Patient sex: M
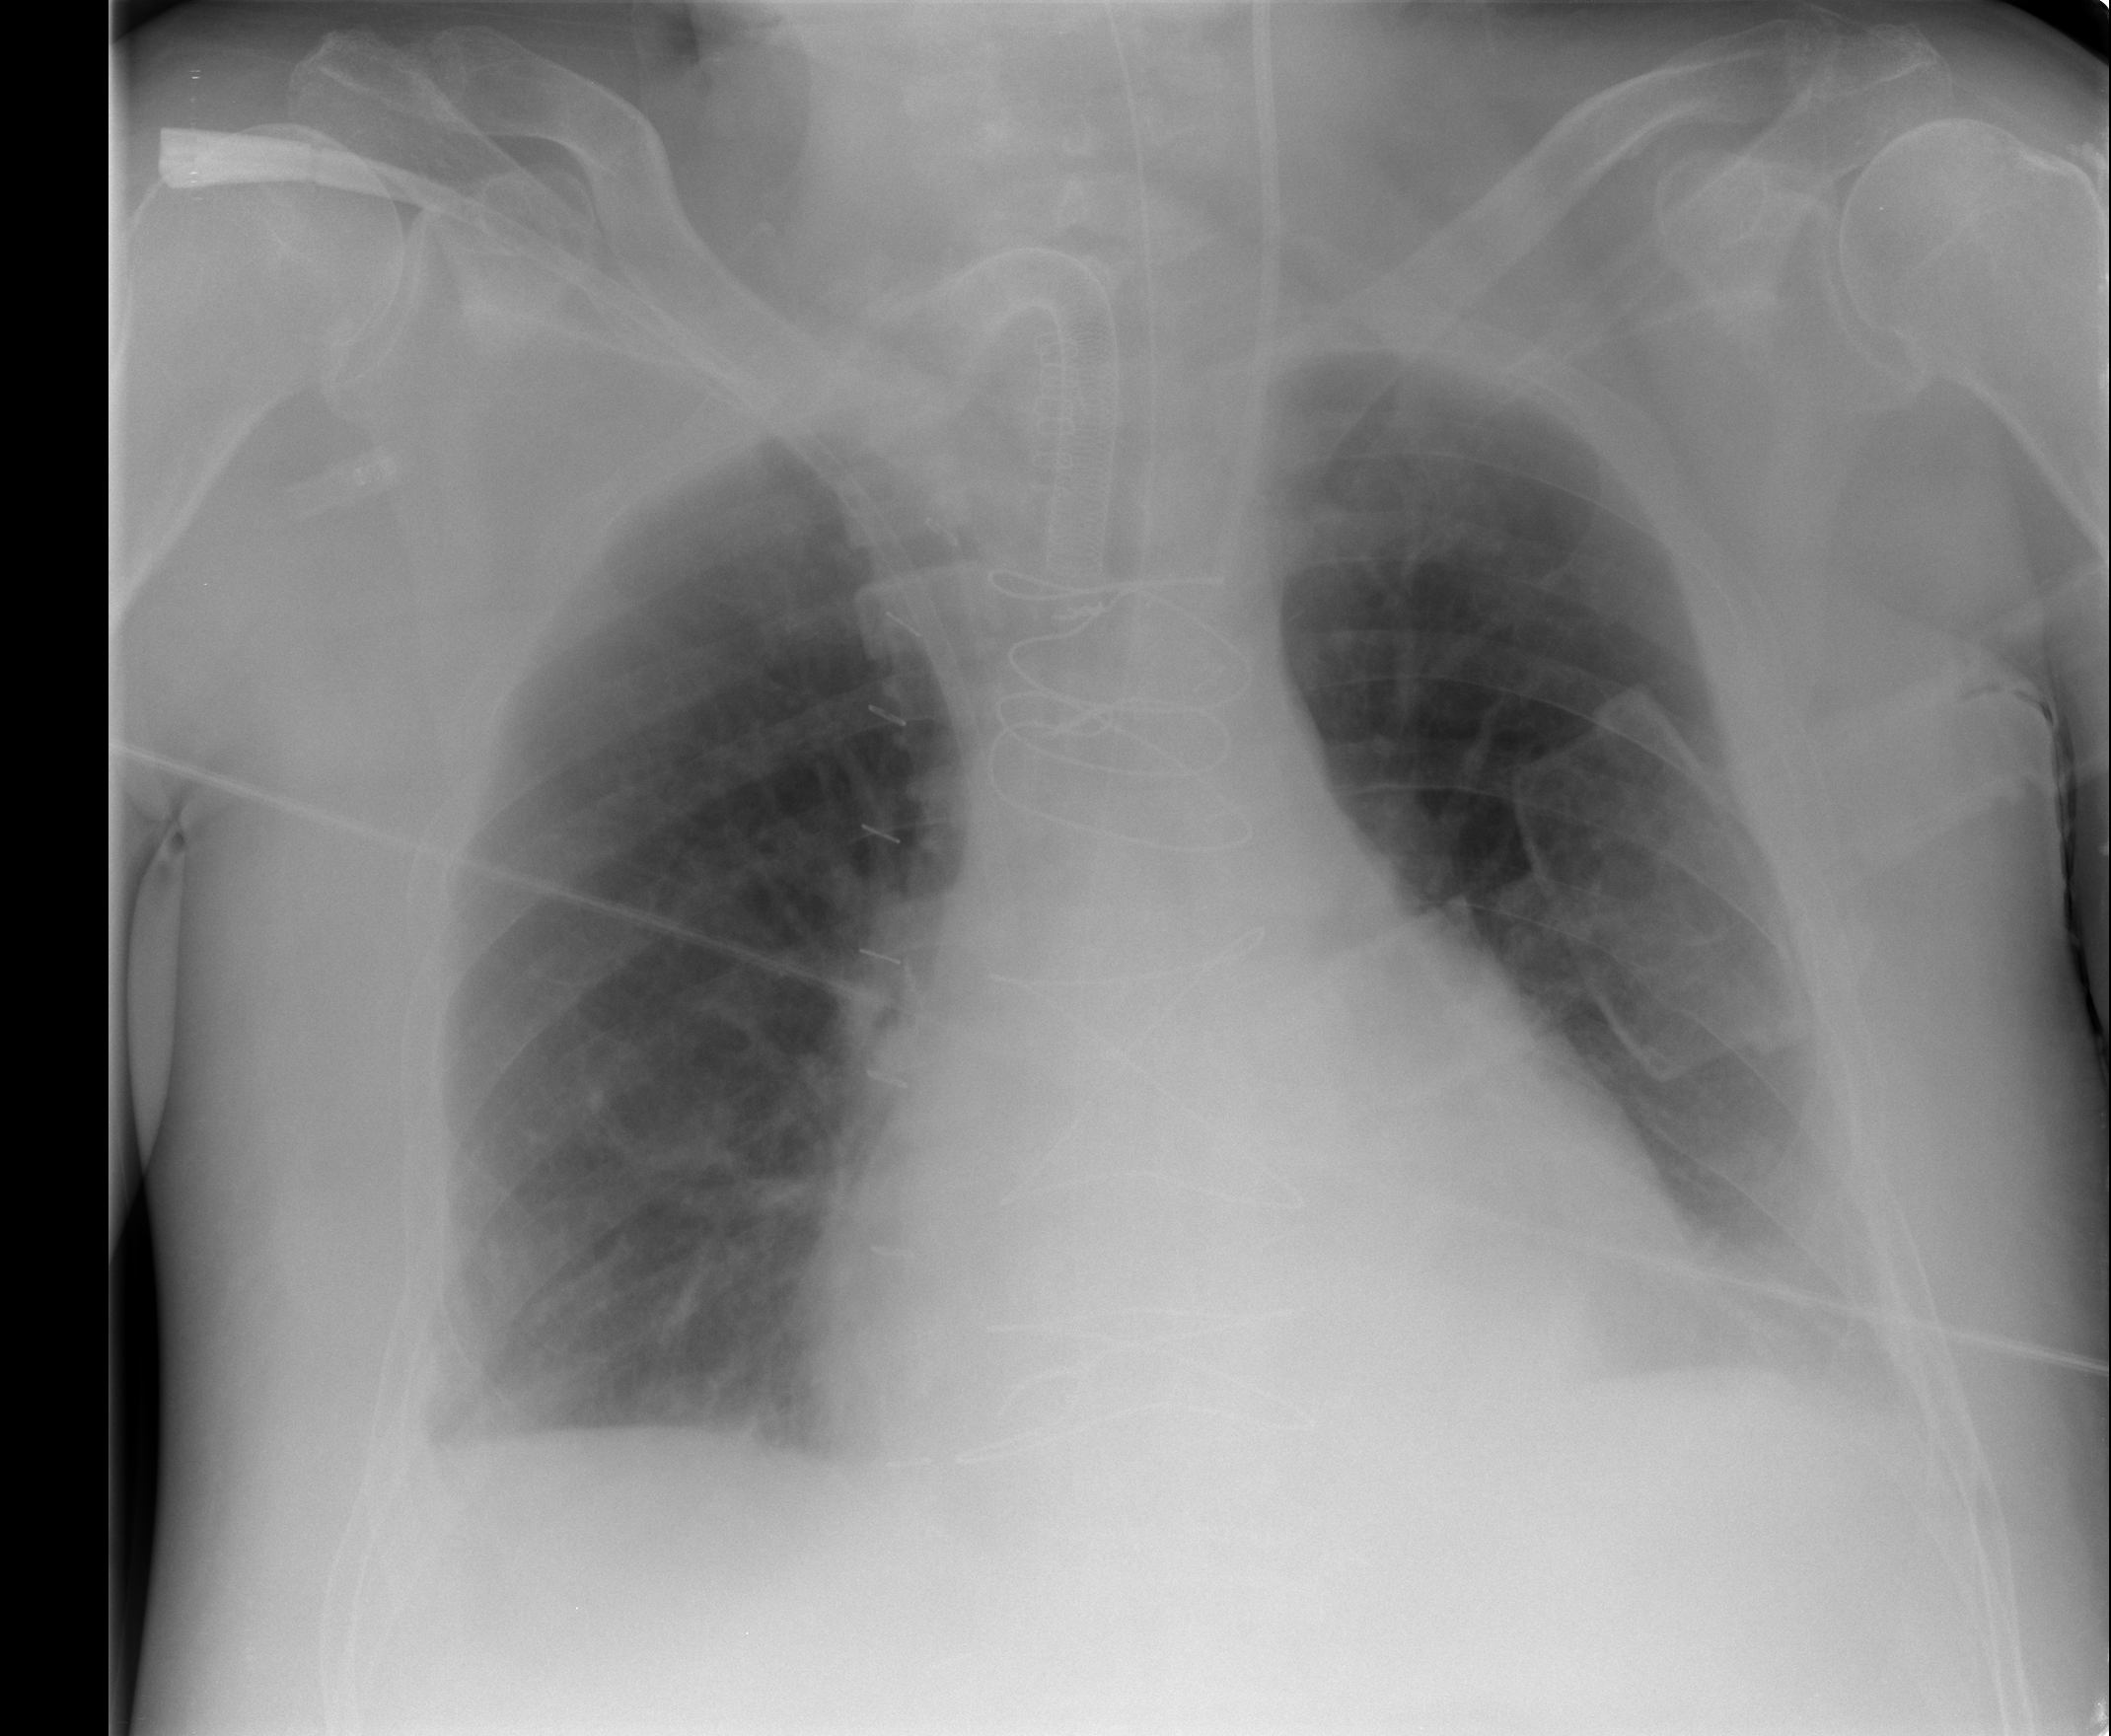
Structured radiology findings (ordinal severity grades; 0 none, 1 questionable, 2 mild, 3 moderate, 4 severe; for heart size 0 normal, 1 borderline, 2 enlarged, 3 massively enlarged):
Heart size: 2
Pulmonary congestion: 0
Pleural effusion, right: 1
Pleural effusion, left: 1
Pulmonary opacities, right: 0
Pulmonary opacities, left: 0
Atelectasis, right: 0
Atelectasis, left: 2